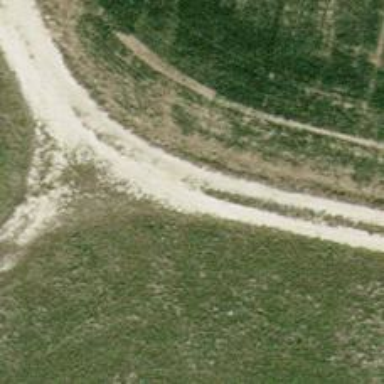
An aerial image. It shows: Compacted track with grade2 surface.